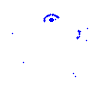
Particle: electron